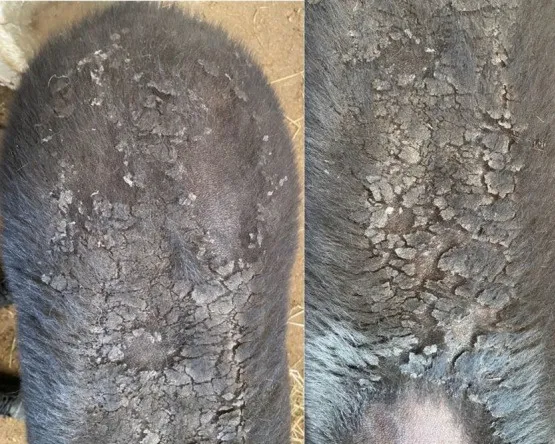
Cracked skin with peeling and detachment in the tapir's dorsum.
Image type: medical_photograph (skin_photograph)